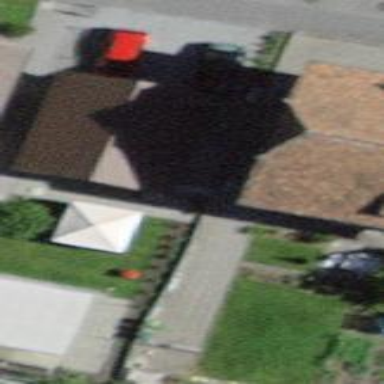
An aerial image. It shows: Garage.